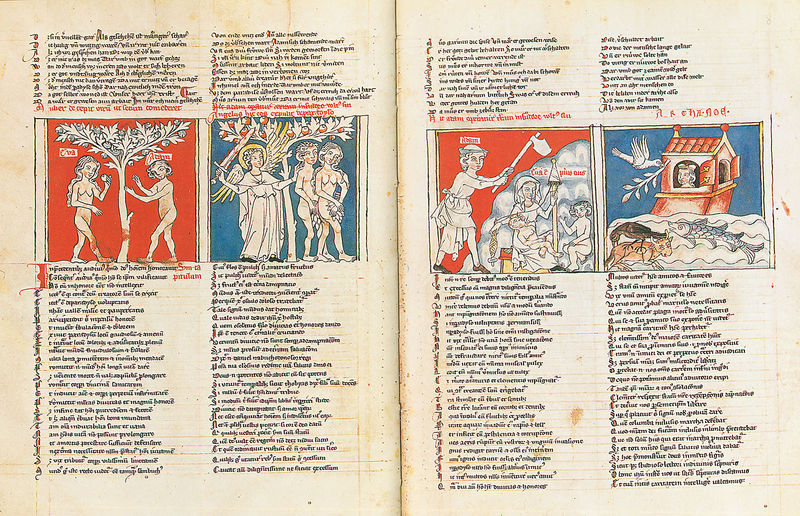
Titel: Speculum humanae salvationis; Codex Cremifanensis 243
Institution: Kremsmünster, Stiftsbibliothek
Schlagwörter: baum, blau, vogel, wasser, zeichnung, rot, tiere, bibel, taube, kirche, gotik, renaissance, engel, früchte, schrift, zwei, rind, spalten, adam, eva, paradies, buch, seite, illustration, text, fisch, seiten, altes testament, mittelalter, eden, buchseiten, vertreibung, adam und eva, handschrift, testament, zeichnungen, arche, arche noah, noah, katholisch, buchmalerei, codex, manuskipt